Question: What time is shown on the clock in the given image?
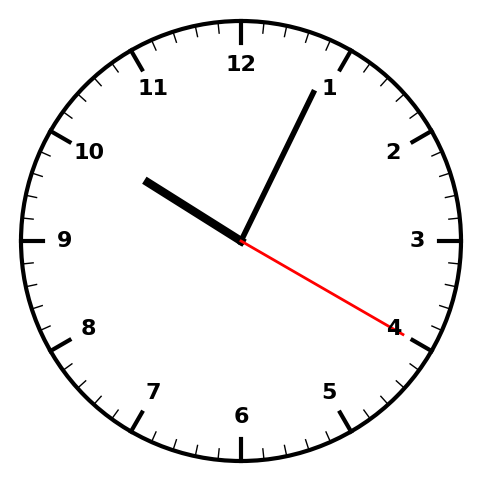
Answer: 10:04:20